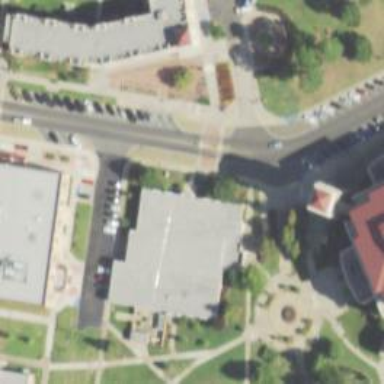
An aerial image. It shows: University building.